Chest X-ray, AP view. Patient: 42 years old, sex M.
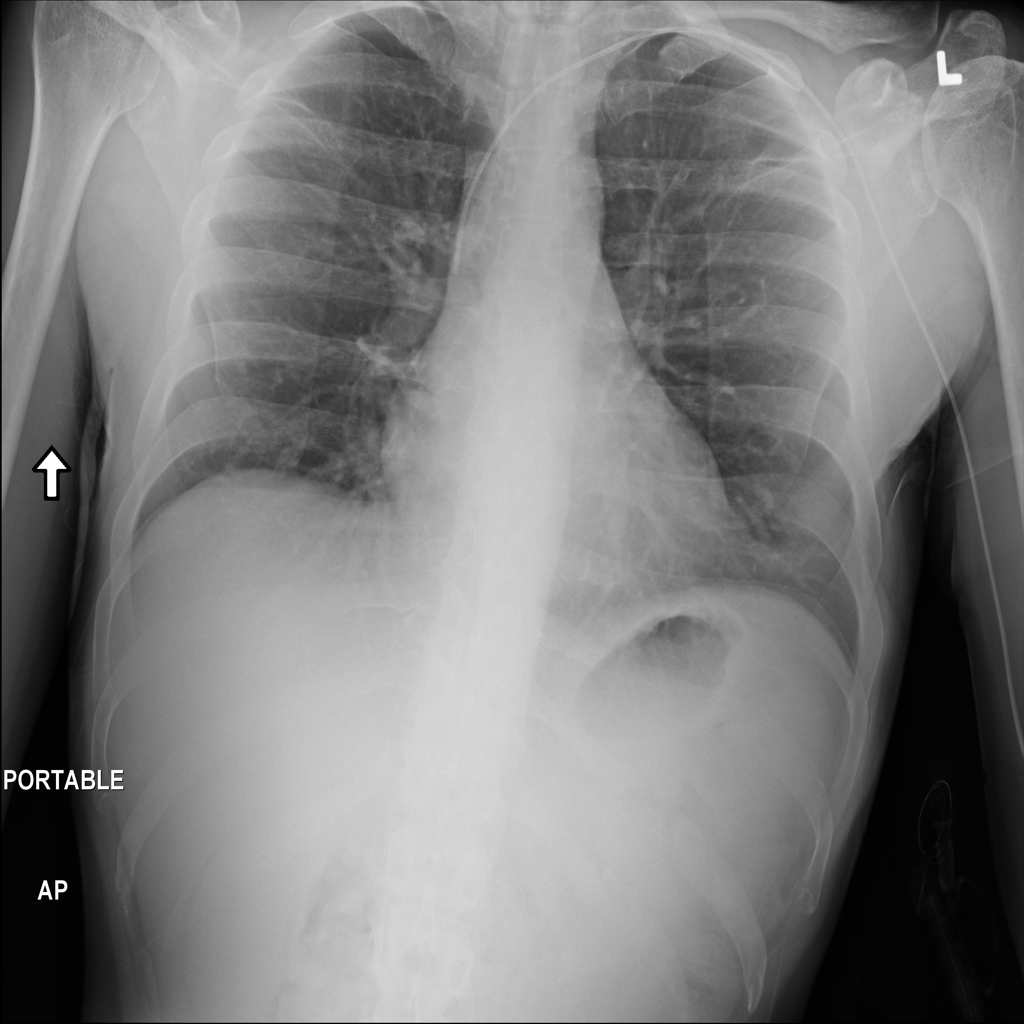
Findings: No Finding